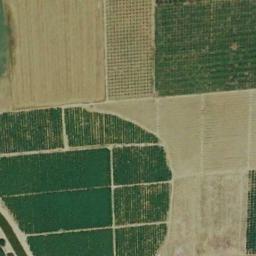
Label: rectangular_farmland